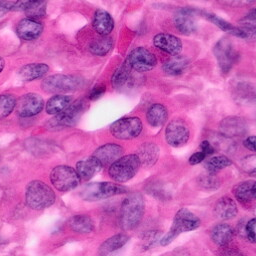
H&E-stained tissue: Pancreatic